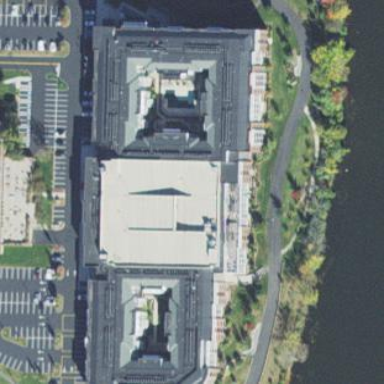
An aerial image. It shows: Parking area with building part.